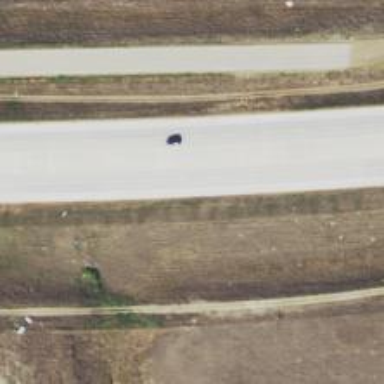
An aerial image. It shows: Asphalt trunk highway.